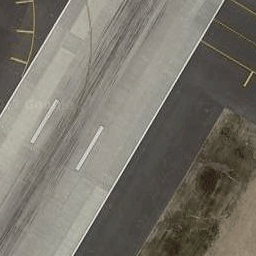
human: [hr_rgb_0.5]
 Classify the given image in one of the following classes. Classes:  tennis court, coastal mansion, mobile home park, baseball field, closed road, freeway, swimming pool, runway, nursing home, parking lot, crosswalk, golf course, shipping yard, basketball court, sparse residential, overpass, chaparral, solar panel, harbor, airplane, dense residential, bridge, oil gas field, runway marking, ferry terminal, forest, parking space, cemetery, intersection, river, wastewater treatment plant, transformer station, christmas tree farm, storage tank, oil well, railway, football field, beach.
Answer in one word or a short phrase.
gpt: runway